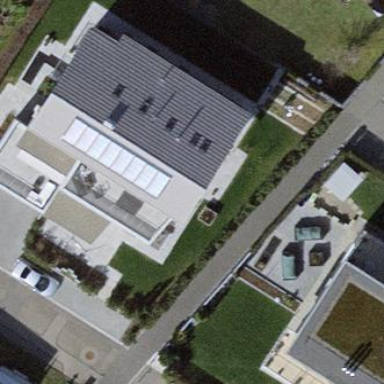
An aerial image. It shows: Gabled building.